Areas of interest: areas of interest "Beijing Shi Nong Seed and Seedling Research Institute"
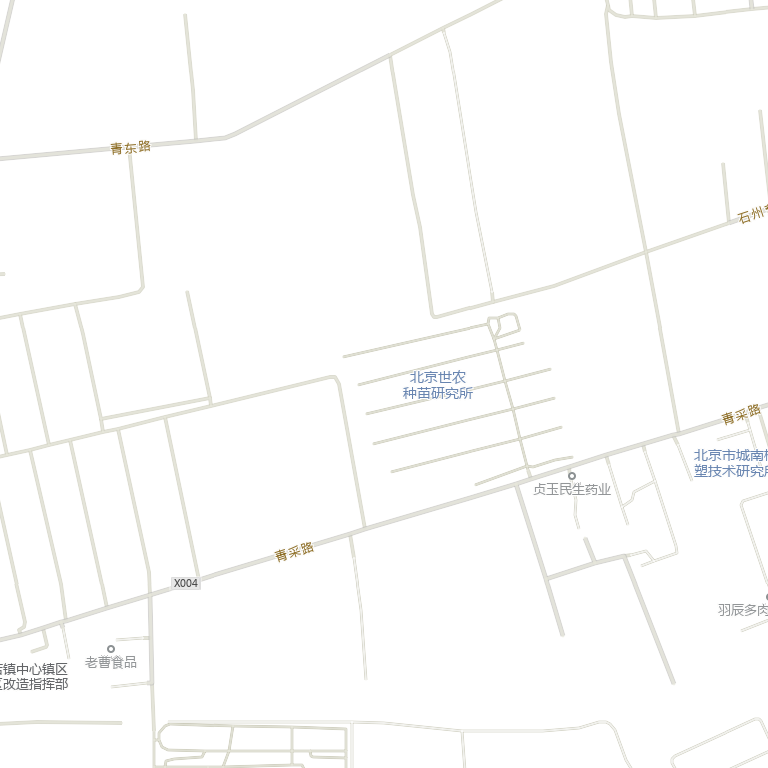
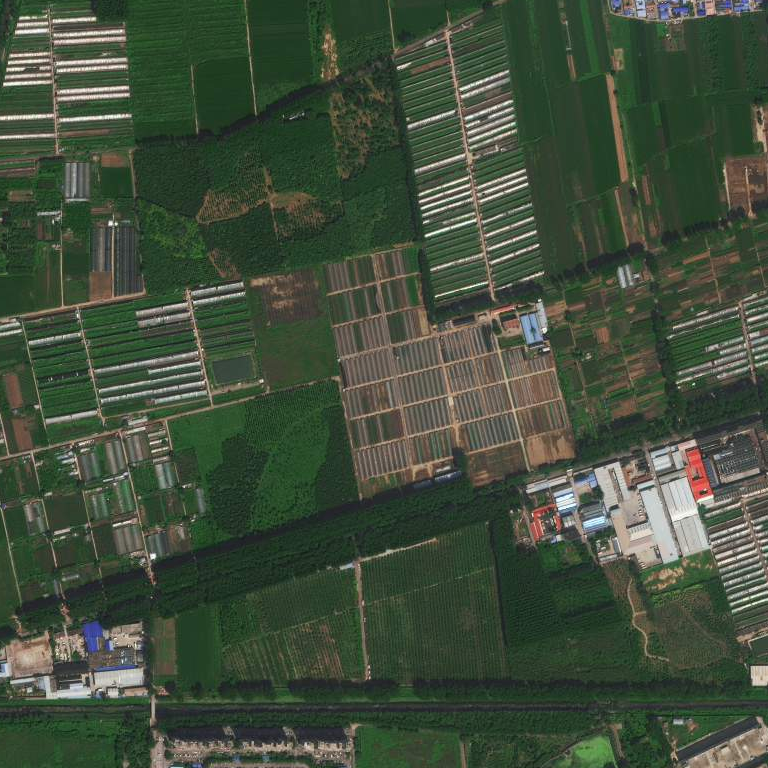